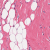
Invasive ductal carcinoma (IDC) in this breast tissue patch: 0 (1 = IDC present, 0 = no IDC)